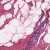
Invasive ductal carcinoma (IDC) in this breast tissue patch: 0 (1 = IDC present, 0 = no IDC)